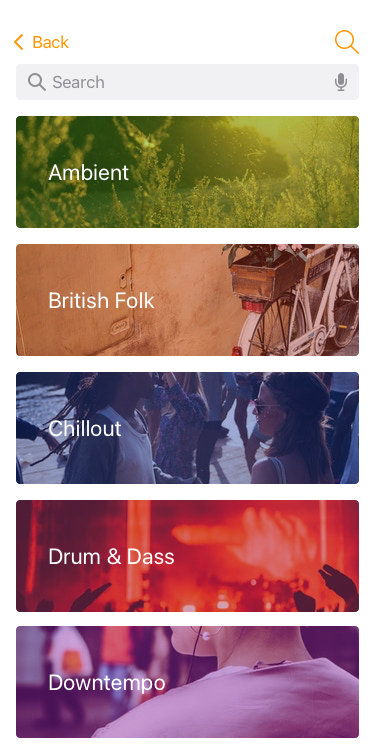
Text in this UI design:
Downtempo
Drum & Dass
Chillout
British Folk
Ambient